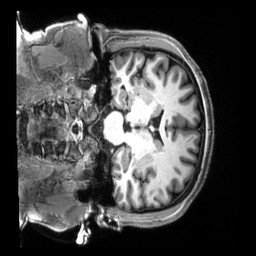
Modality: T1w
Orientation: coronal
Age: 28
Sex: female
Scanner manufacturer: siemens
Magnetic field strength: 3 T
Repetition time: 2.5 s
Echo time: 0.00222 s